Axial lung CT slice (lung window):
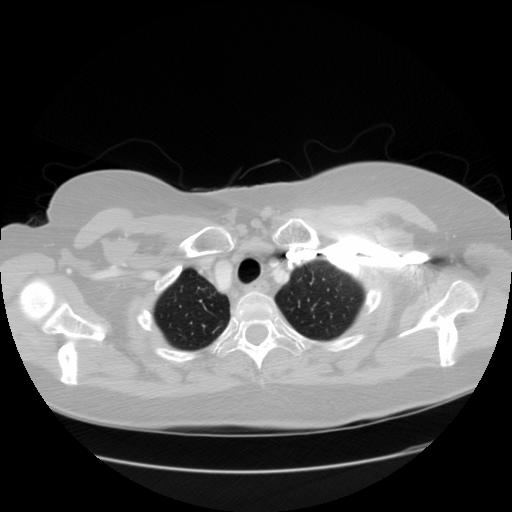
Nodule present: no